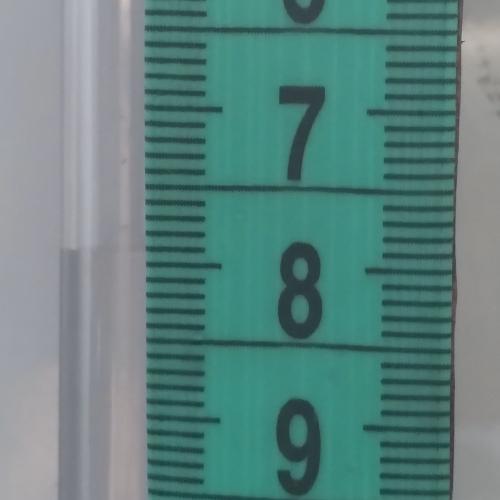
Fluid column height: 7.9 cm